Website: lowes
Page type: payment
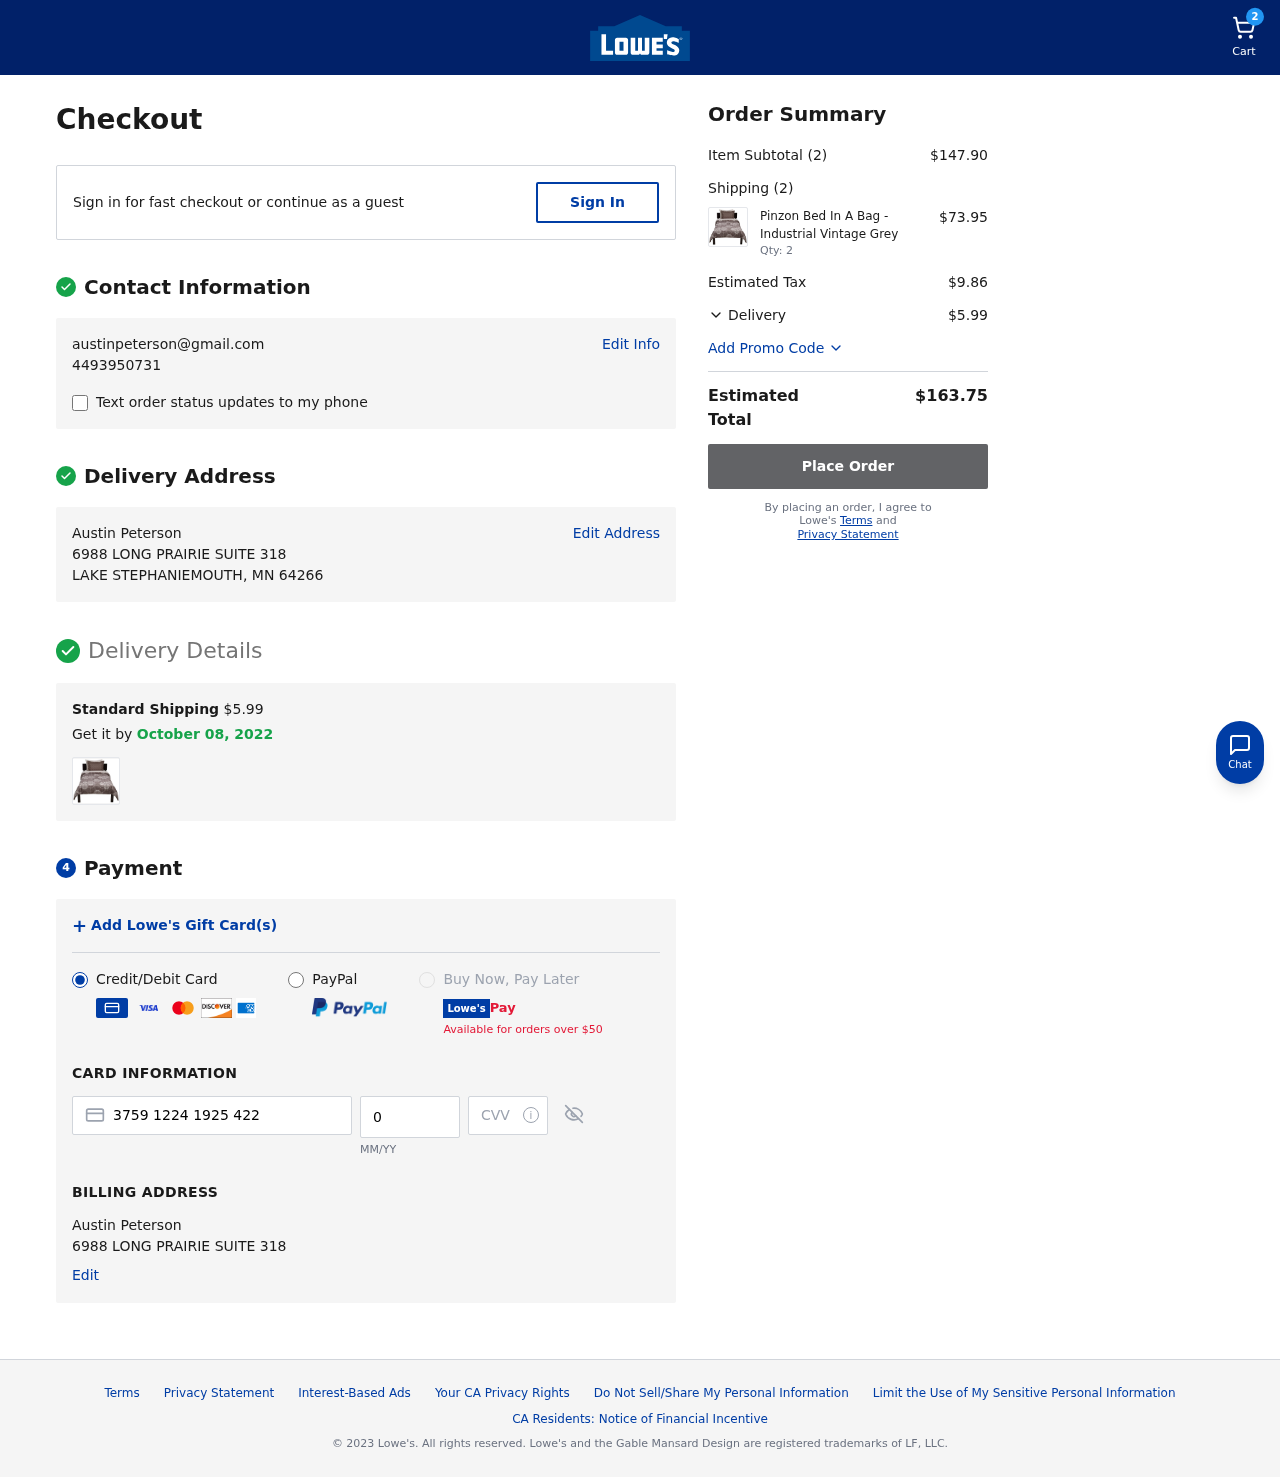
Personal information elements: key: PII_CARD_CVV
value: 4398
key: PII_CARD_EXPIRY
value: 01/29
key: PII_CARD_NUMBER
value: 3759 1224 1925 422
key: PII_EMAIL
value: austinpeterson@gmail.com
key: PII_FULLNAME
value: Austin Peterson
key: PII_FULLNAME2
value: Austin Peterson
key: PII_PHONE
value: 4493950731
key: PII_STREET
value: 6988 LONG PRAIRIE SUITE 318
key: PII_STREET2
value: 6988 LONG PRAIRIE SUITE 318
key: PII_CITY_STATE_ZIP
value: LAKE STEPHANIEMOUTH, MN 64266
Product elements: key: PRODUCT1_NAME
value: Pinzon Bed In A Bag - Industrial Vintage Grey
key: PRODUCT1_PRICE
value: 73.95
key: PRODUCT1_QUANTITY
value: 2
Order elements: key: ORDER_NUM_ITEMS
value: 2
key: ORDER_SHIPPING_COST
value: $5.99
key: ORDER_DELIVERY_DATE
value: October 08, 2022
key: ORDER_SUBTOTAL
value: $147.90
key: ORDER_NUM_ITEMS2
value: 2
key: ORDER_TAX
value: $9.86
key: ORDER_SHIPPING_COST2
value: $5.99
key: ORDER_TOTAL
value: $163.75